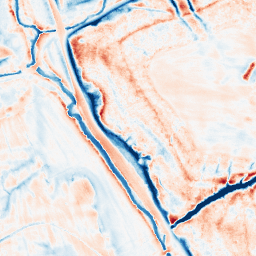
Category: classical
Decomposition family: gaussian_anisotropic
Decomposition parameters: sigma_x: 5
sigma_y: 5
Upsampling method: regularized
Upsampling parameters: scale: 4
lambda_reg: 0.001
Upsampling scale: 4